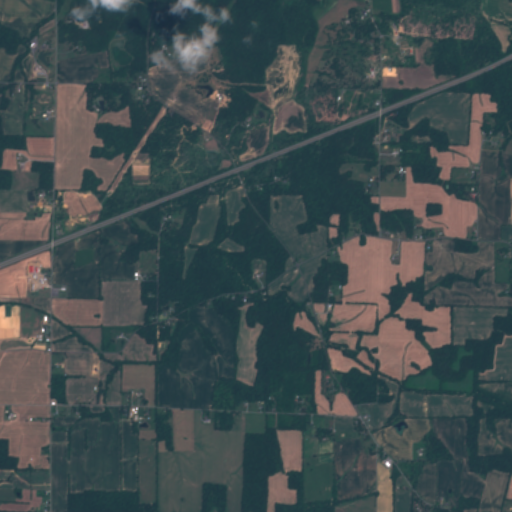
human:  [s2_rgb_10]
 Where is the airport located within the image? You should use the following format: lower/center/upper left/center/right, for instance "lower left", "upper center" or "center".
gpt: There is no airport in the image.